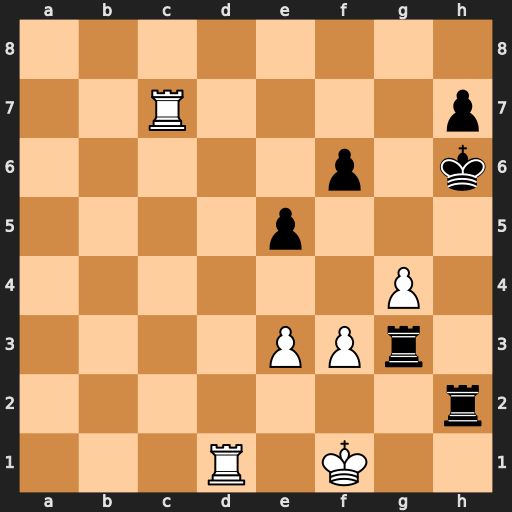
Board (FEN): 8/2R4p/5p1k/4p3/6P1/4PPr1/7r/3R1K2
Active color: w
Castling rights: -
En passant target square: -
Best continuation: Rdd7 Rxf3+ Kg1